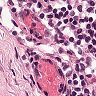
Metastatic tissue present: no